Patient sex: M
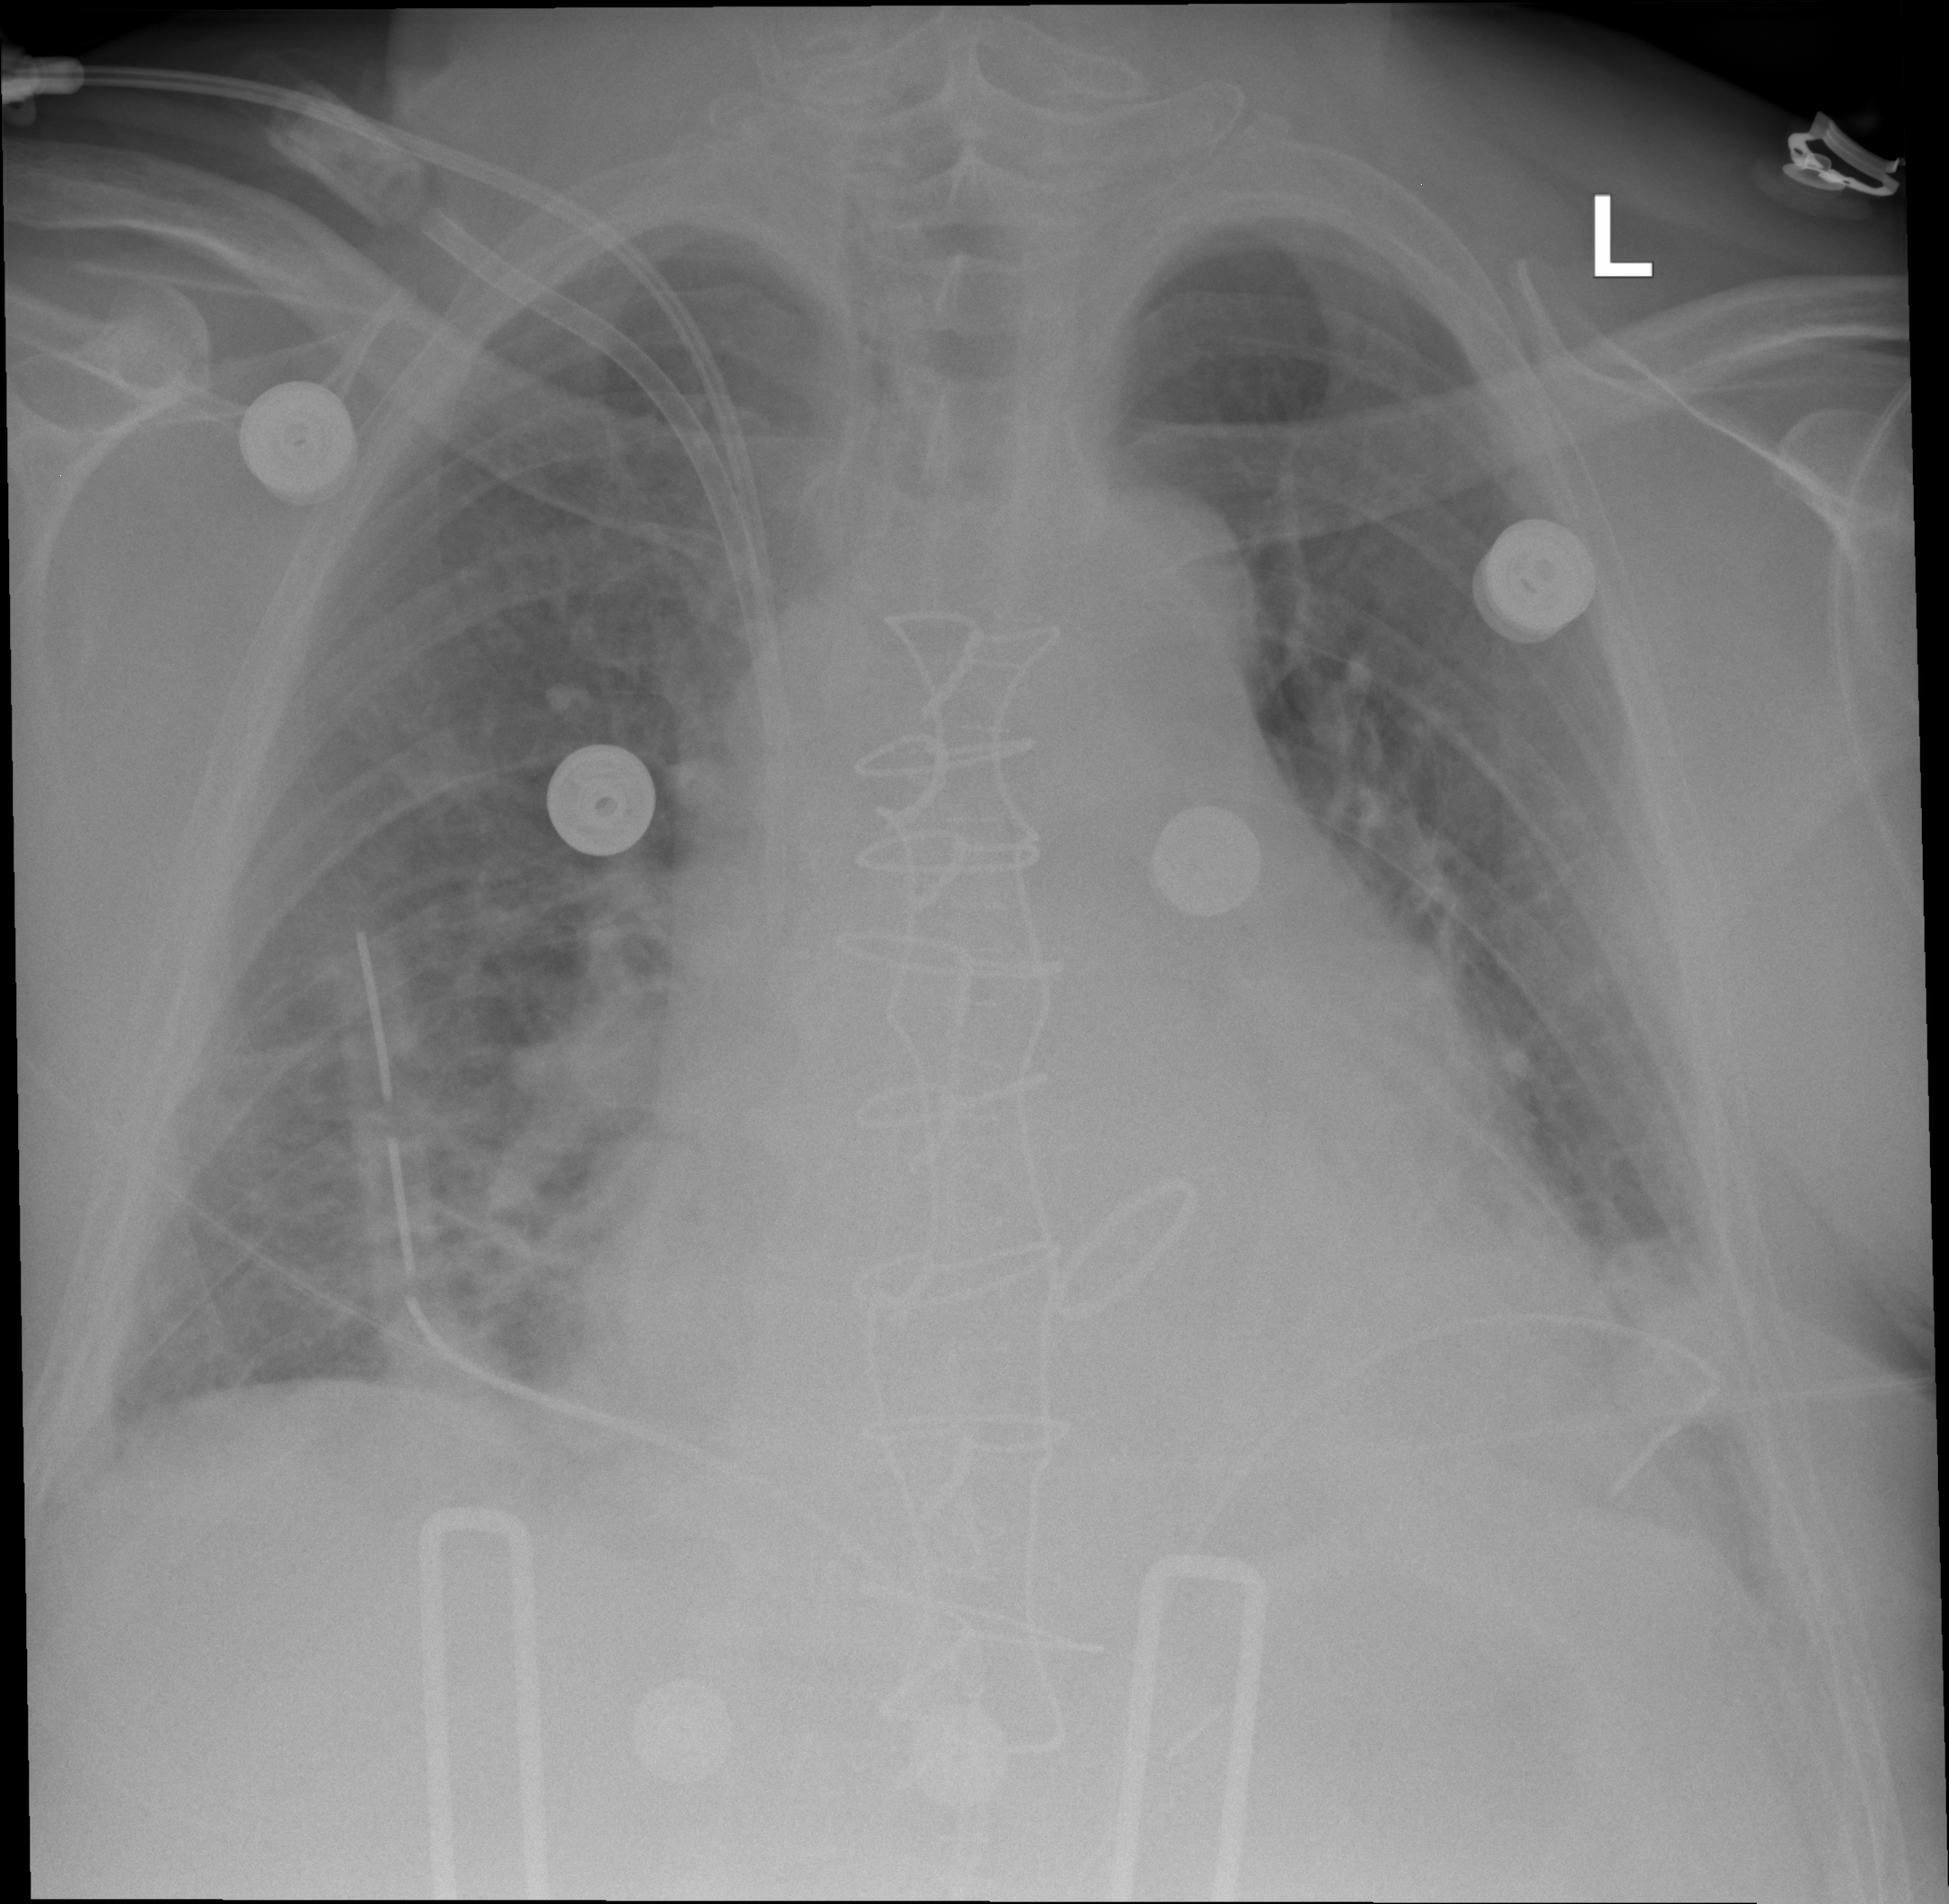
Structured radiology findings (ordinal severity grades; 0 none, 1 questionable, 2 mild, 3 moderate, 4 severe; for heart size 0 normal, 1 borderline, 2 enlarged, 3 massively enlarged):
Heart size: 2
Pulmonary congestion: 2
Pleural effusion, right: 2
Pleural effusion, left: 2
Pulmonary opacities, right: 2
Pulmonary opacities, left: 2
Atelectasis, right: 2
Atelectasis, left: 2